RGB frame:
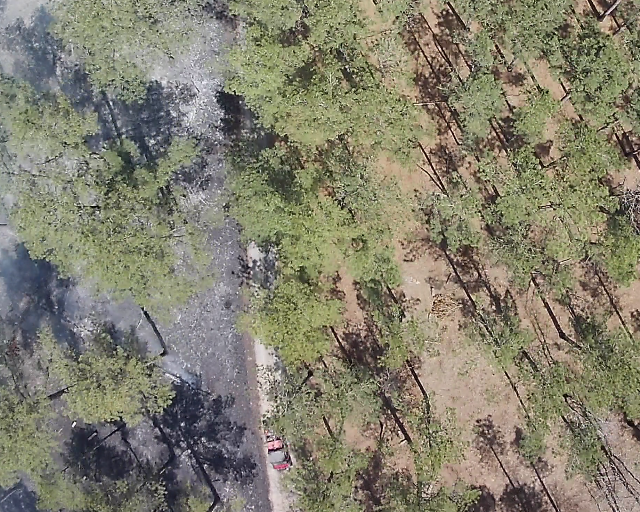
Thermal frame:
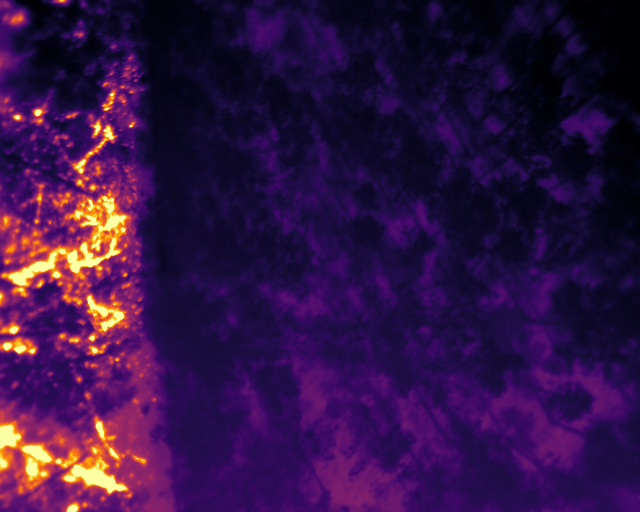
Captured: 2026-02-27 02:40:08
Pixels at or above 80 °C: 16200 (fraction of frame: 0.04944)